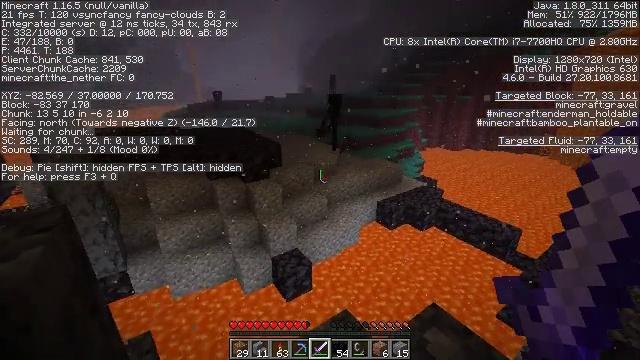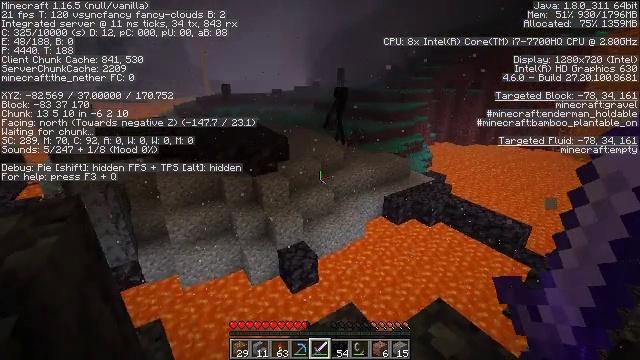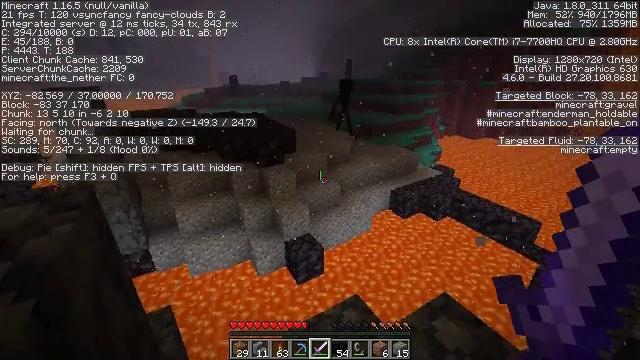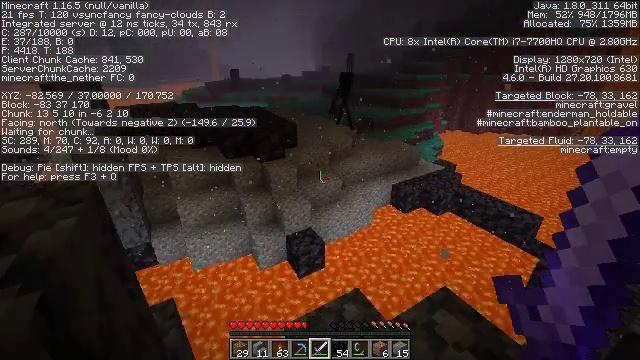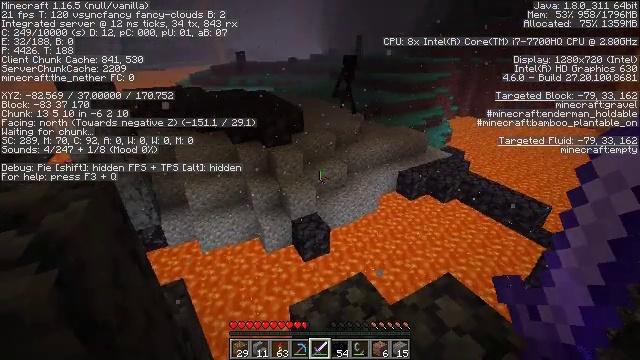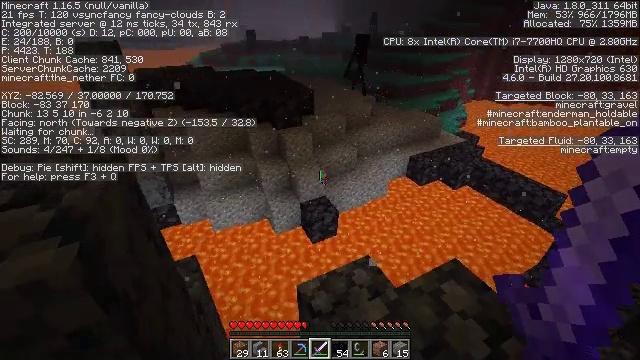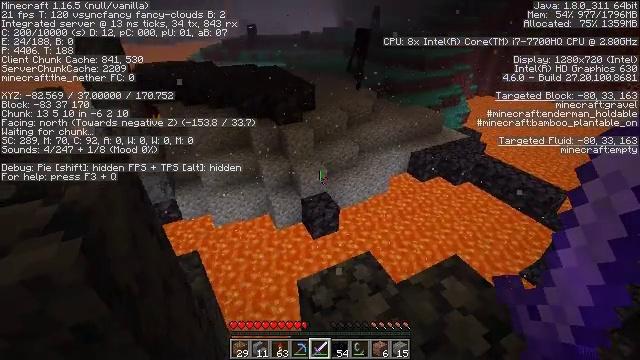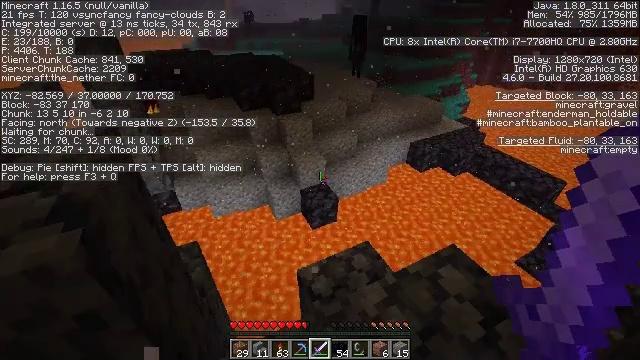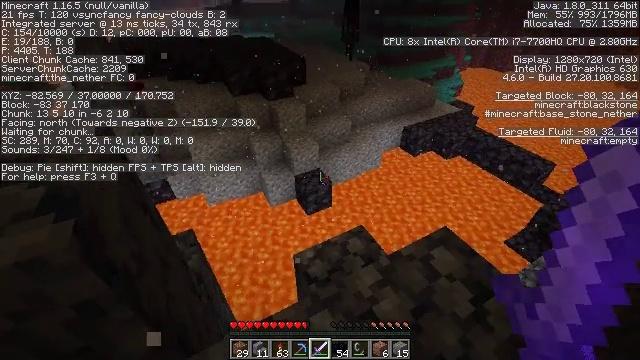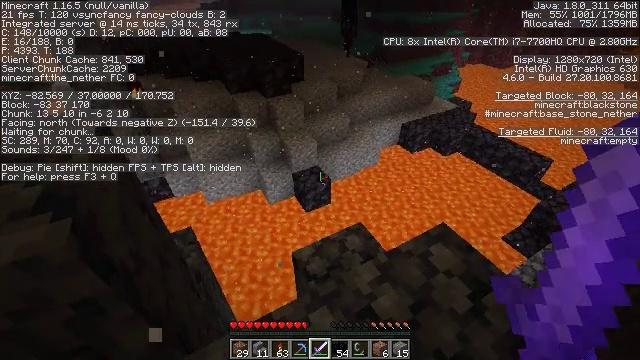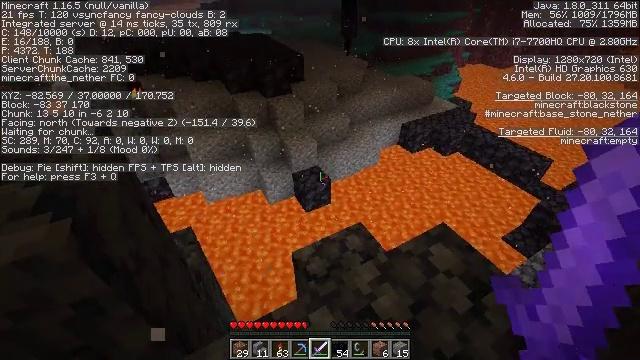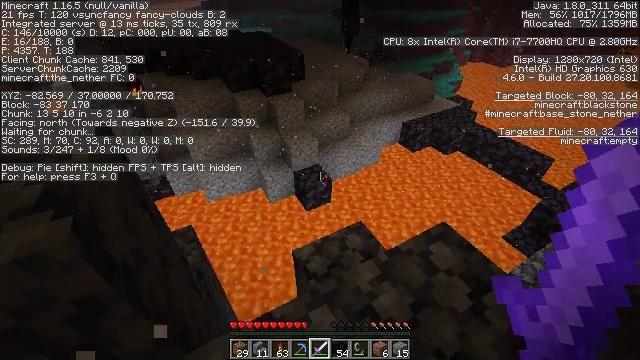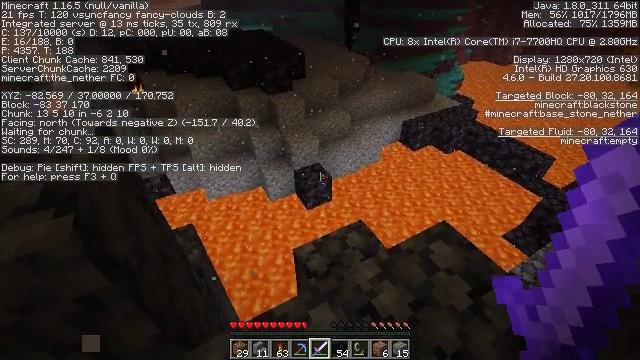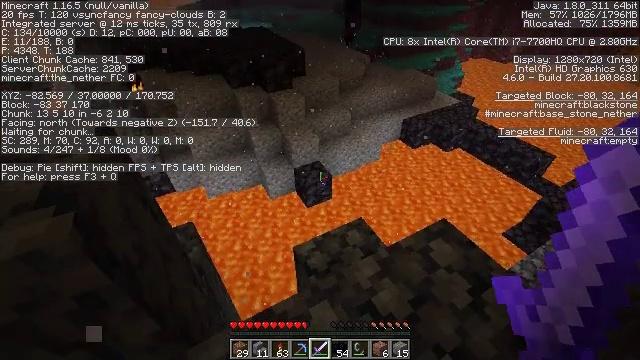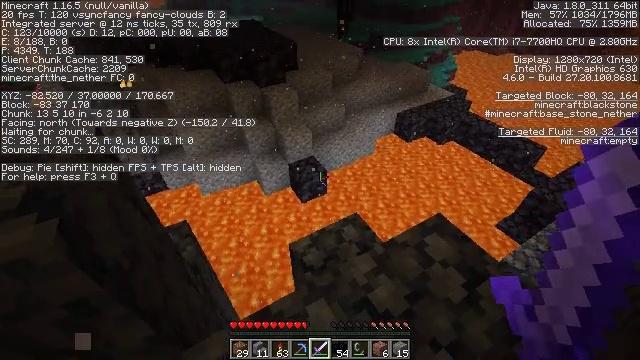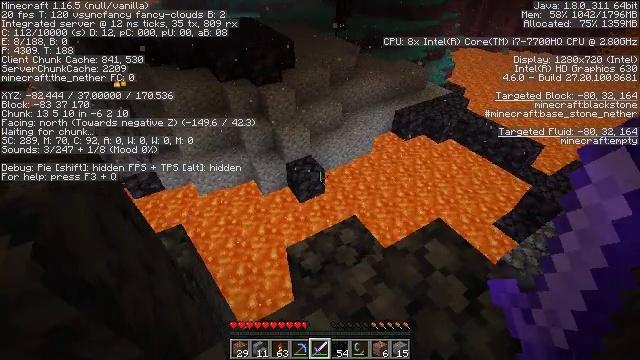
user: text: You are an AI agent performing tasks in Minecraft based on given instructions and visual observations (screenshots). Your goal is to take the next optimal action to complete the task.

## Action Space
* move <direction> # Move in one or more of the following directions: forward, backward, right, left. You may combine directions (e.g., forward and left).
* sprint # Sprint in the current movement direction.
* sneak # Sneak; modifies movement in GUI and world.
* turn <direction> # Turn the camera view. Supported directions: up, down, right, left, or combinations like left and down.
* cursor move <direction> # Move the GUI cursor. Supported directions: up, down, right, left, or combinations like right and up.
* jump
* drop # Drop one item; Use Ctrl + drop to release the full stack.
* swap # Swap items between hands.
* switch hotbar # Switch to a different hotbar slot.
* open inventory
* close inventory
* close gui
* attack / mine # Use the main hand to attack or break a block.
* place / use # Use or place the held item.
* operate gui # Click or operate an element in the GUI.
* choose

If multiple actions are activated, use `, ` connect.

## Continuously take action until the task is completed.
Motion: motion action
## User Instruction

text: Fight hostile mobs.
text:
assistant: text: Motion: turn left and down
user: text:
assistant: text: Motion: turn left and down
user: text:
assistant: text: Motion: turn down
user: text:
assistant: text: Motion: turn left and down
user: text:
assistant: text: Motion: turn left and down
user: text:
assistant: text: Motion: no_op
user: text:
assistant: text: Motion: turn down
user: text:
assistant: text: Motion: turn right and down
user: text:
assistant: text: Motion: no_op
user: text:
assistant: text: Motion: no_op
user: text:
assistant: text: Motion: no_op
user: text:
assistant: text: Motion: no_op
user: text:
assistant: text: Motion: no_op
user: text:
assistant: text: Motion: move forward, turn right and down
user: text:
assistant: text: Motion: move forward
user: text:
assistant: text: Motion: move forward
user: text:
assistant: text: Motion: move forward, turn left
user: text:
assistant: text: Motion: move forward, turn left
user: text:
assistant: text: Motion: move forward, turn left and up
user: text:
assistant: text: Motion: move forward, turn left and up, jump
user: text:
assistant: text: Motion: move forward, turn left and up, jump
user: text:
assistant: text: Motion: move forward, turn left and up, jump
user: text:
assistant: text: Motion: move forward, turn left and up, jump
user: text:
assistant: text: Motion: move forward, turn up
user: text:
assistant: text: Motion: move forward, turn up
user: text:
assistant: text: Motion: move forward, turn up, jump
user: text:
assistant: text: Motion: move forward, turn up, jump
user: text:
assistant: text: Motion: move forward, jump
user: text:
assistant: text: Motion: move forward
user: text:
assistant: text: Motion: move forward, jump